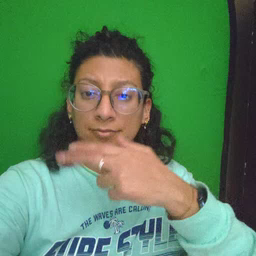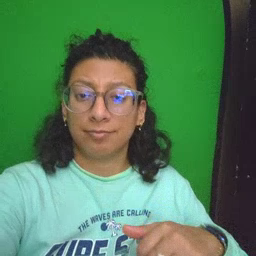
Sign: snow